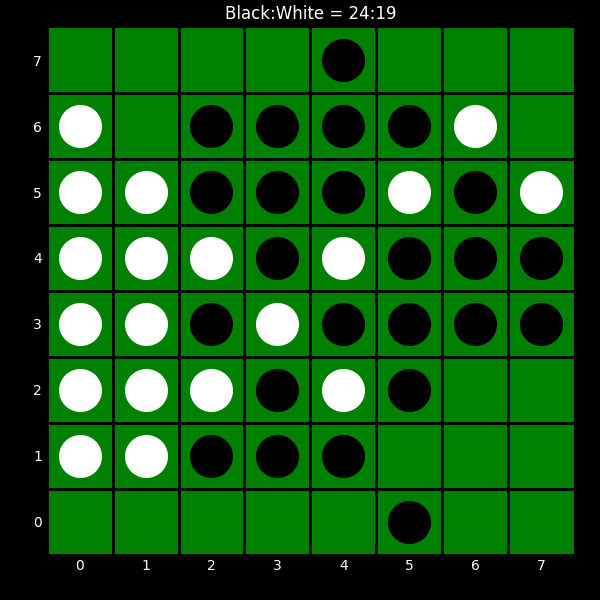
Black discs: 24
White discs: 19